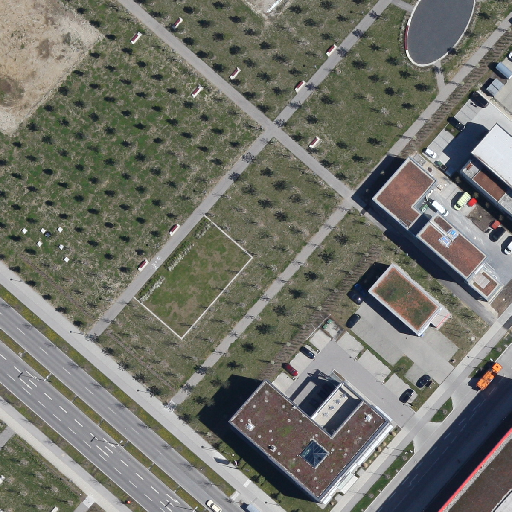
Referring expression: van in the parking area